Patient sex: M
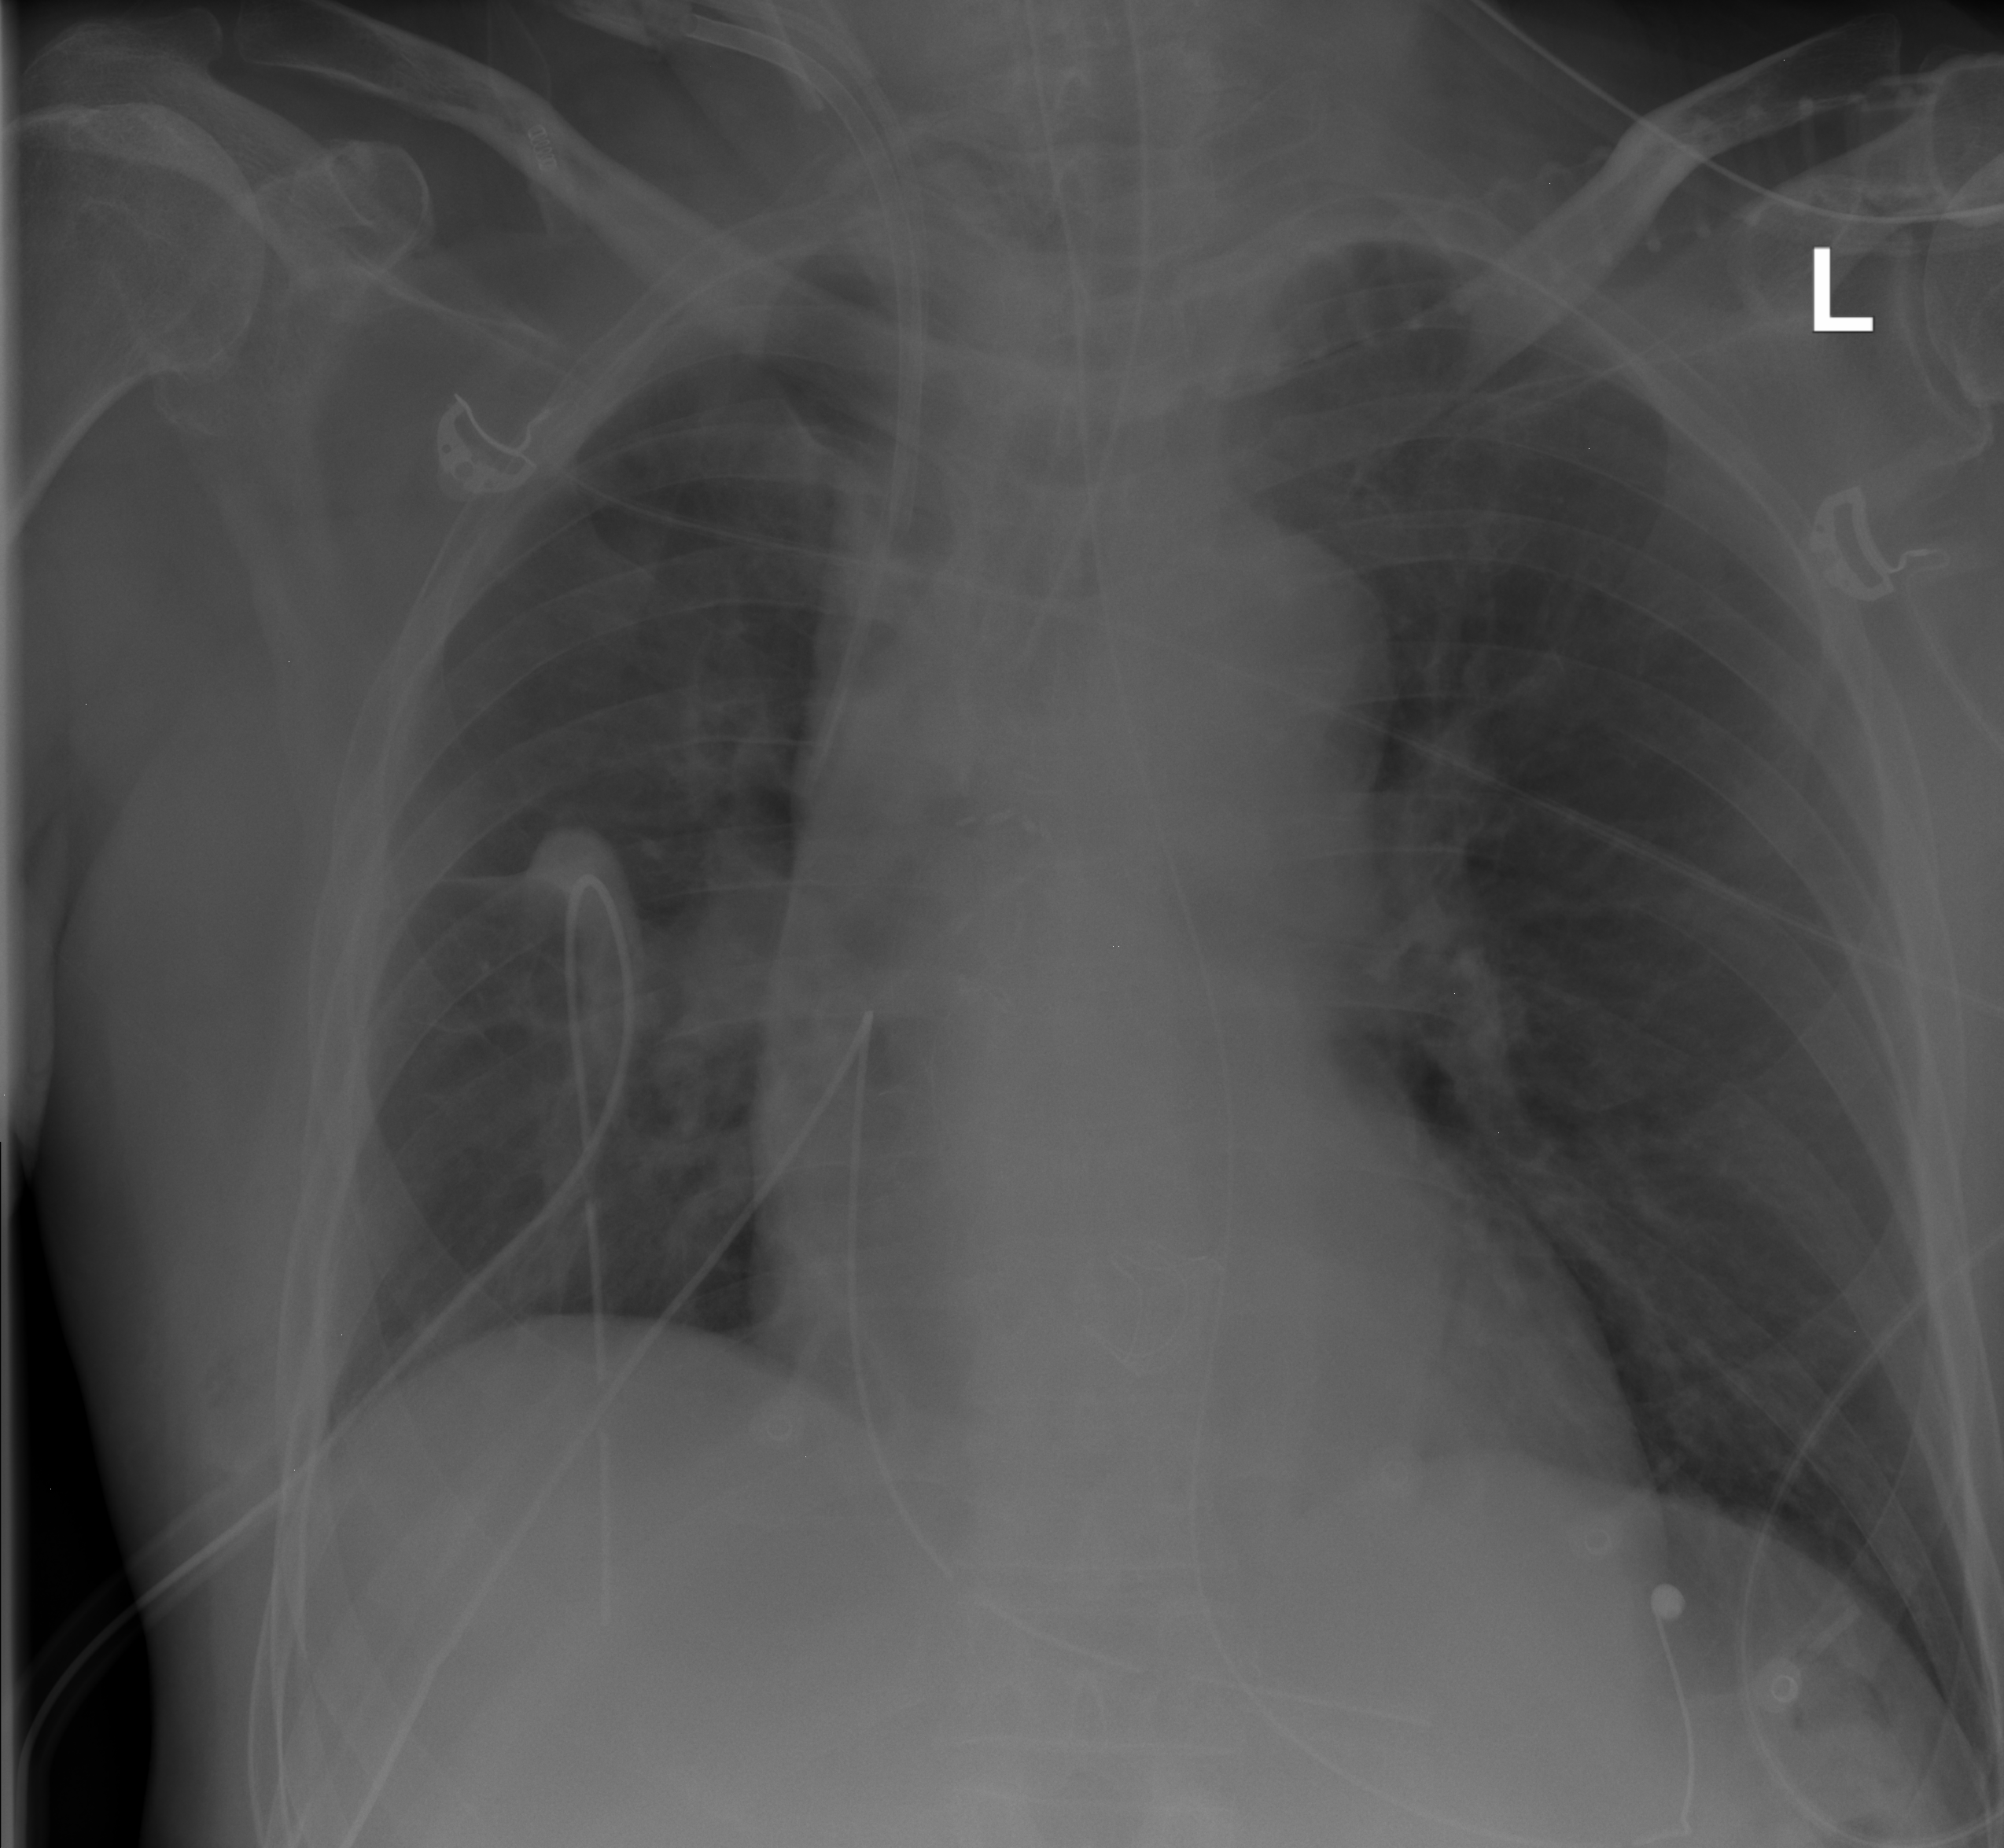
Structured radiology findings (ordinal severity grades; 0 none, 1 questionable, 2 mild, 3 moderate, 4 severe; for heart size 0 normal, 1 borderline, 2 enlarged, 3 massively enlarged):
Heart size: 1
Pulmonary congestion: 0
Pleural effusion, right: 0
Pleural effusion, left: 0
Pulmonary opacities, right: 0
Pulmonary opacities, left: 0
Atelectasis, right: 3
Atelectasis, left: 0